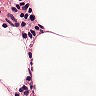
Metastatic tissue present: no